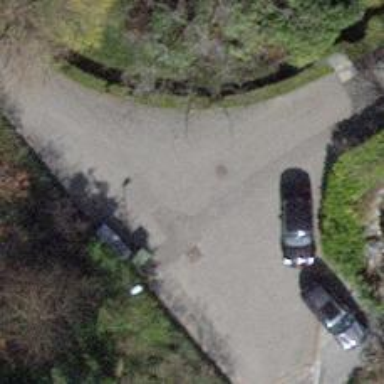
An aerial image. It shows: Residential road with no sidewalk.